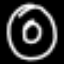
Label: donut